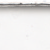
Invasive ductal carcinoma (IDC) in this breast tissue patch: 0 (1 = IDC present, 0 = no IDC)